Question: I am trying to add some space between some "bubble speech".
I have a demo <URL>
I thought that adding a margin-bottom will work, but it doesn't.
Any one could help me with this. Thanks in advance
'''
.quote_speech a.more{
margin-left: 160px;
display:inline;
position:relative;
clear:both;
background: #636363;
color: #fff;
padding: 3px 10px;
text-decoration:none;
margin-bottom:3%;
top:10px;
}
'''

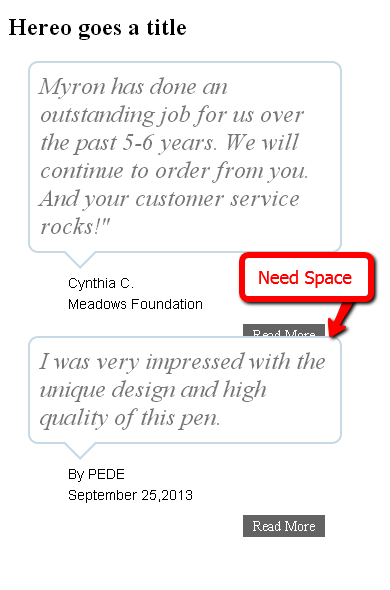
Answer: If you want to use margin-bottom, here is working example, just and
'''
.quote_speech a.more{
margin-left: 160px;
display:inline-block;
position:relative;
clear:both;
background: #636363;
color: #fff;
padding: 3px 10px;
text-decoration:none;
margin-bottom:10%;
top:10px;
}
'''